七年级 · 度量几何学
如图是一块边长为 $a$ 的正方形花圃, 两横一纵宽度均为 $b$ 的三条人行通道把花圃分隔成6块.下列式子中能表示该花圃的实际种花面积的是( ）

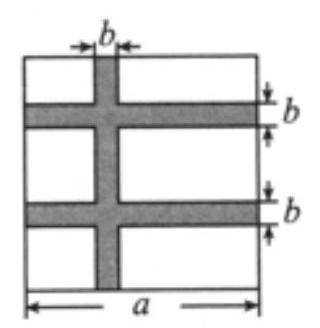
A. $a^{2}-3 a b$
B. $a^{2}-3 b^{2}$
C. $a^{2}-2 a b$
D. $a^{2}-3 a b+2 b^{2}$

答案: D
解析: 【答案】 $D$

【解析】

【分析】

根据题意列出代数式，利用多项式乘以多项式法则计算即可.

此题考查了整式的混合运算, 熟练掌握运算法则是解本题的关键.

【解答】

解: 根据题意得: $(a-2 b)(a-b)=a^{2}-3 a b+2 b^{2}$,

故选: D.